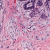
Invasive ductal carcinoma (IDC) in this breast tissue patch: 0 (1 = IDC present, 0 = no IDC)